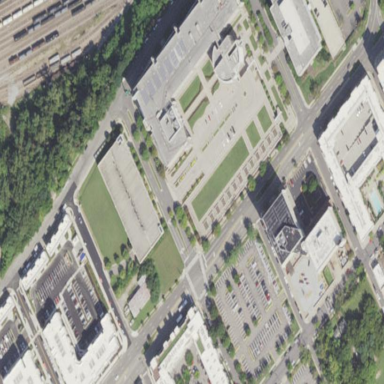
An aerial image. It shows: Building.